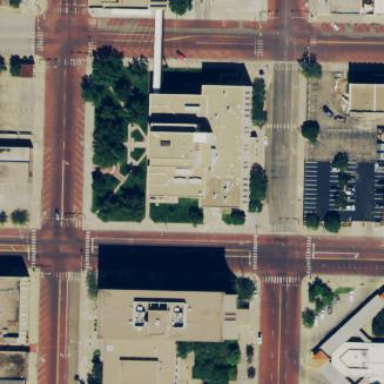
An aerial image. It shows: Civic building that serves as courthouse.